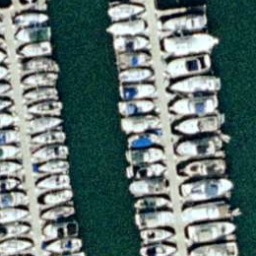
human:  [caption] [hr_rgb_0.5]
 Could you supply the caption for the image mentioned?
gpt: Lots of boats docked in lines at the harbor .

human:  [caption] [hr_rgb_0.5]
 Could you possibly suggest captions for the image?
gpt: Lots of boats docked in lines at the harbor .

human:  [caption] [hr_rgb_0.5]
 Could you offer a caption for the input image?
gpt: Many boats docked in lines at the harbor and the boats are closed to each other .

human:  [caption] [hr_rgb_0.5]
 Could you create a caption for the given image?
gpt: Many boats docked in lines at the harbor and the water is deep blue .

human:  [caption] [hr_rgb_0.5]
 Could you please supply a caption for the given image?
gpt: Lots of boats docked in lines at the harbor .